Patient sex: M
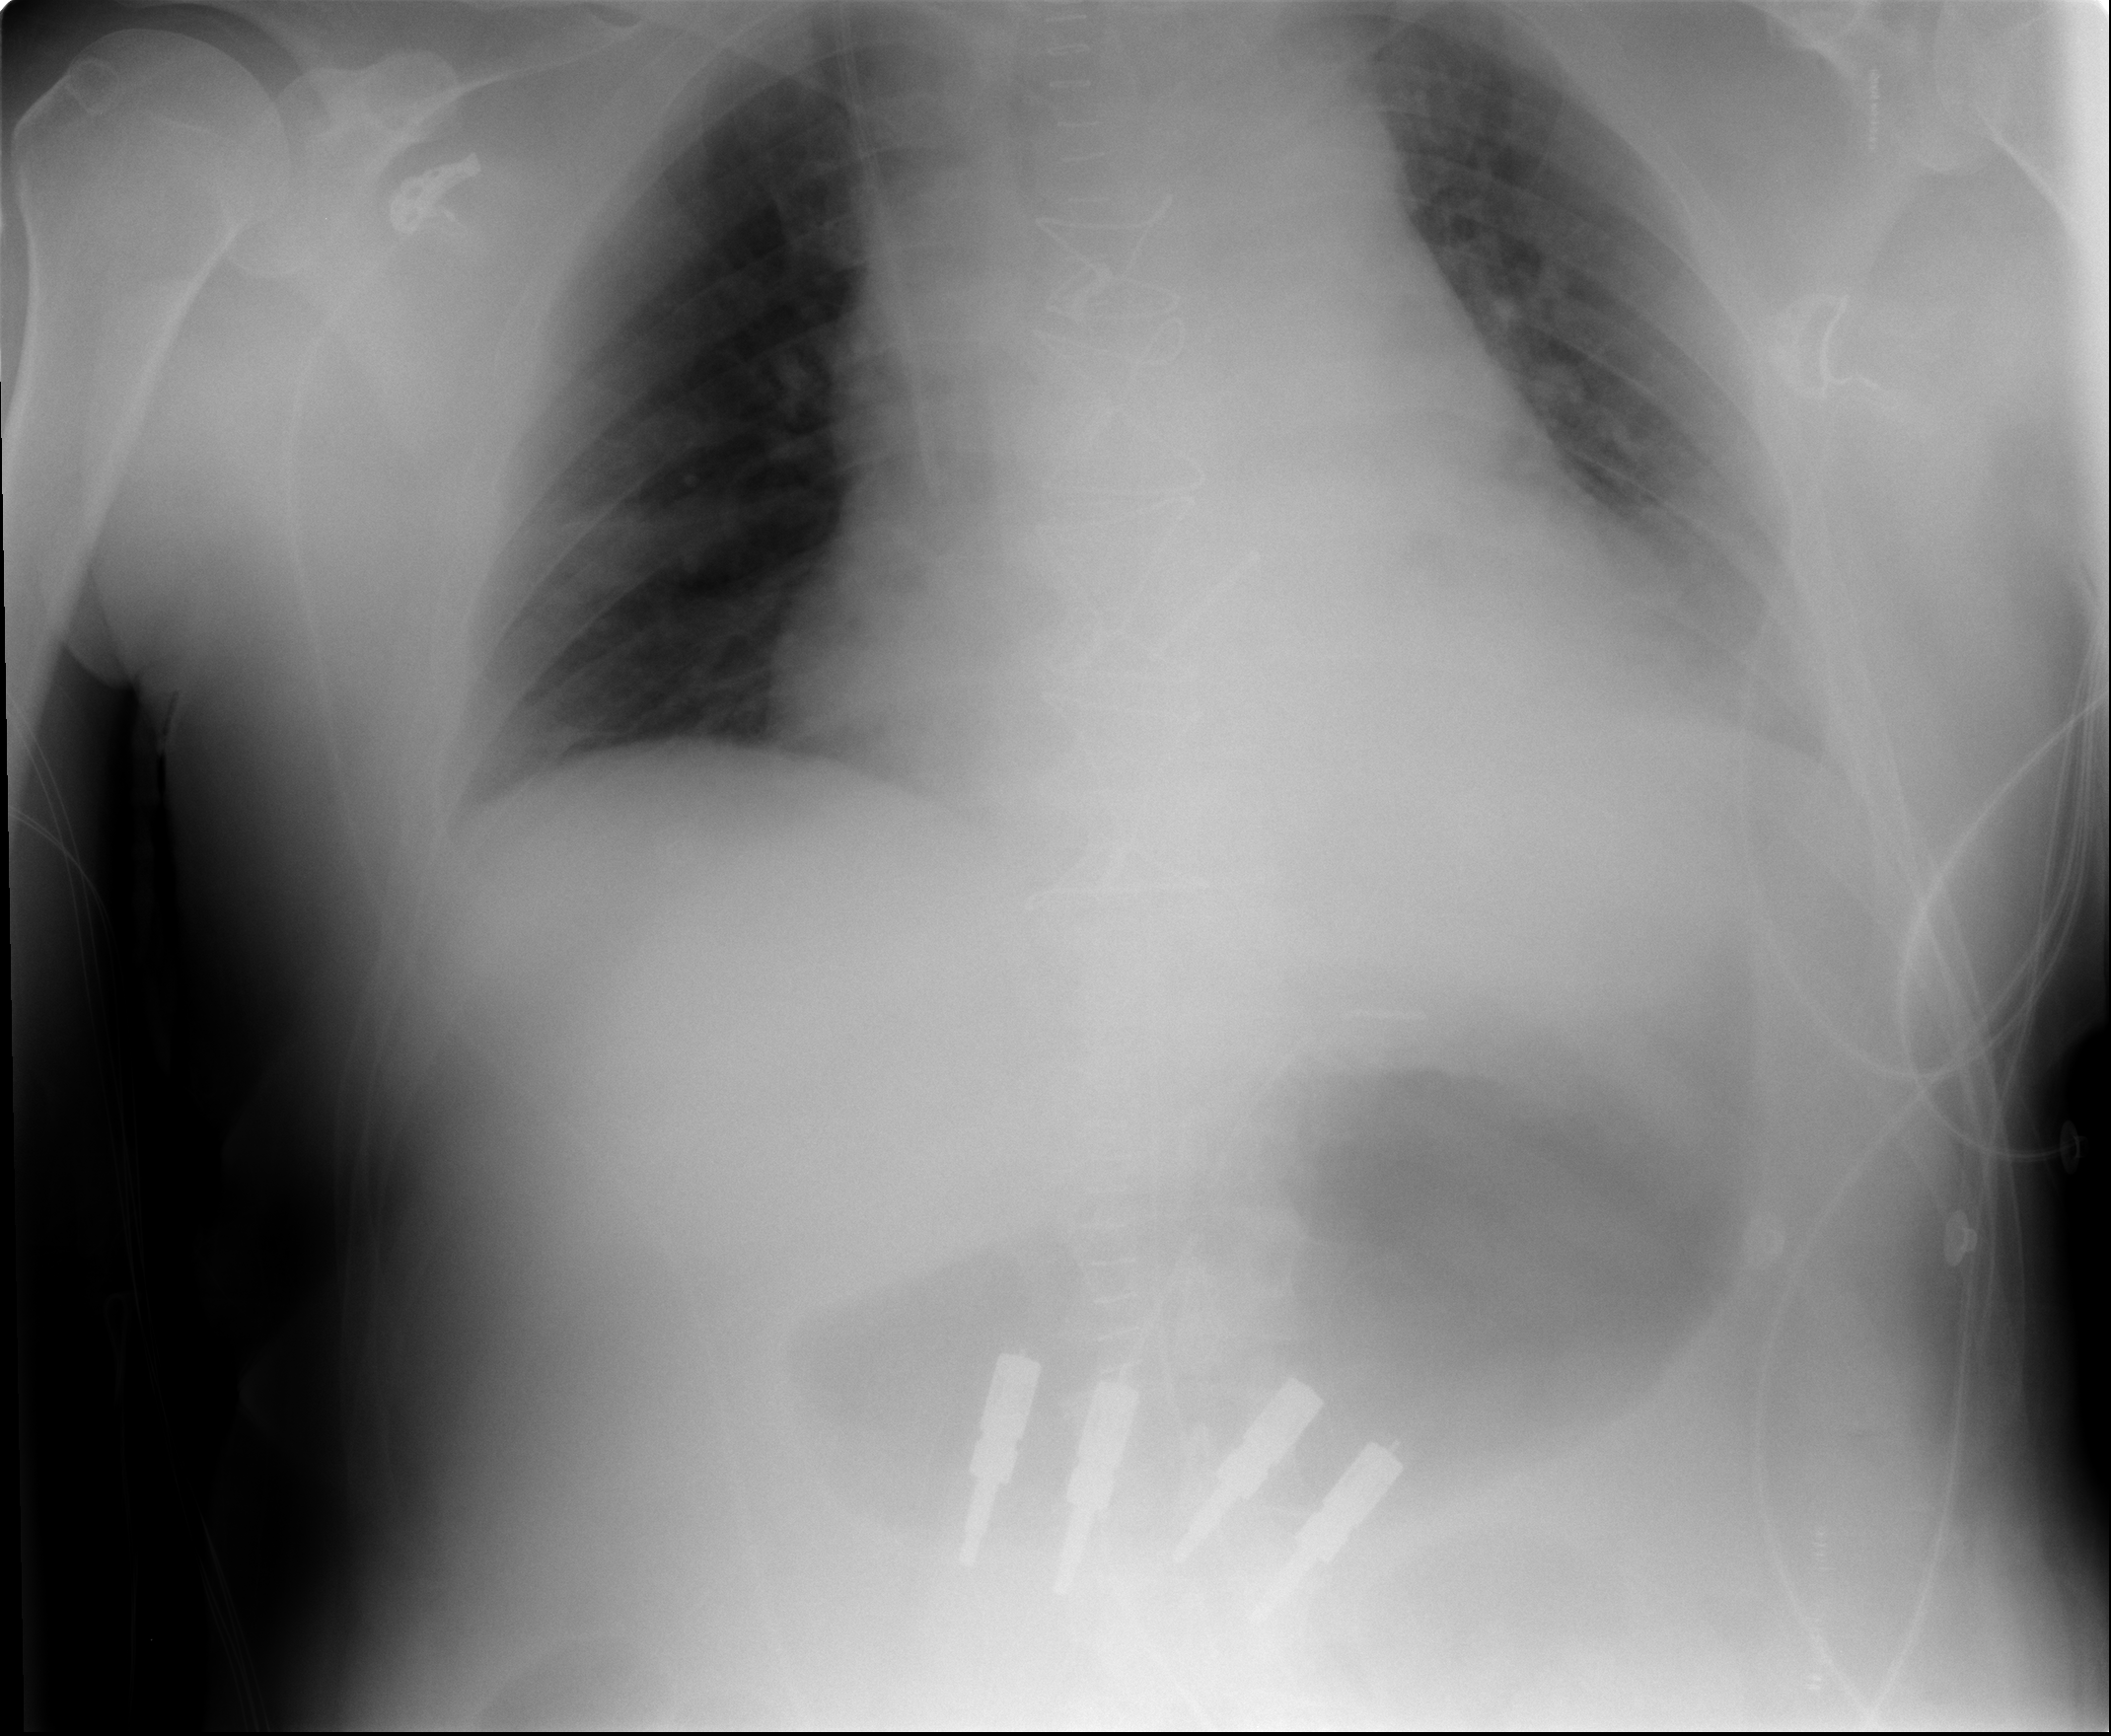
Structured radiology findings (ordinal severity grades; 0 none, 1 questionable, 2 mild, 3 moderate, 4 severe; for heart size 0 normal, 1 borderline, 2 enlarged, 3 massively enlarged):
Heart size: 0
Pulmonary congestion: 0
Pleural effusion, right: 1
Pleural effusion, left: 2
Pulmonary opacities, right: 0
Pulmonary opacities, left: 0
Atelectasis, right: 0
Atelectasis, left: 2